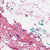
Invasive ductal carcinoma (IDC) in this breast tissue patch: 0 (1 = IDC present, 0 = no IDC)